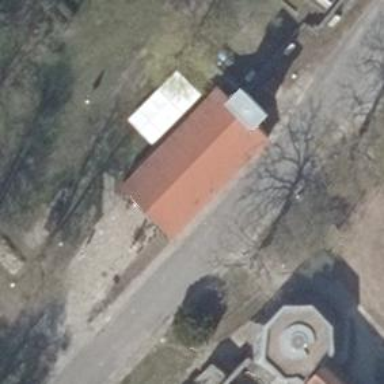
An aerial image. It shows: Historic building.